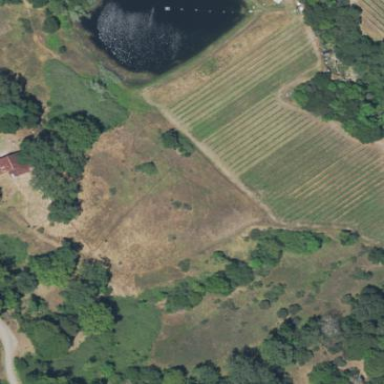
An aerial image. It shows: Vineyard with wine grapes as the main crop.